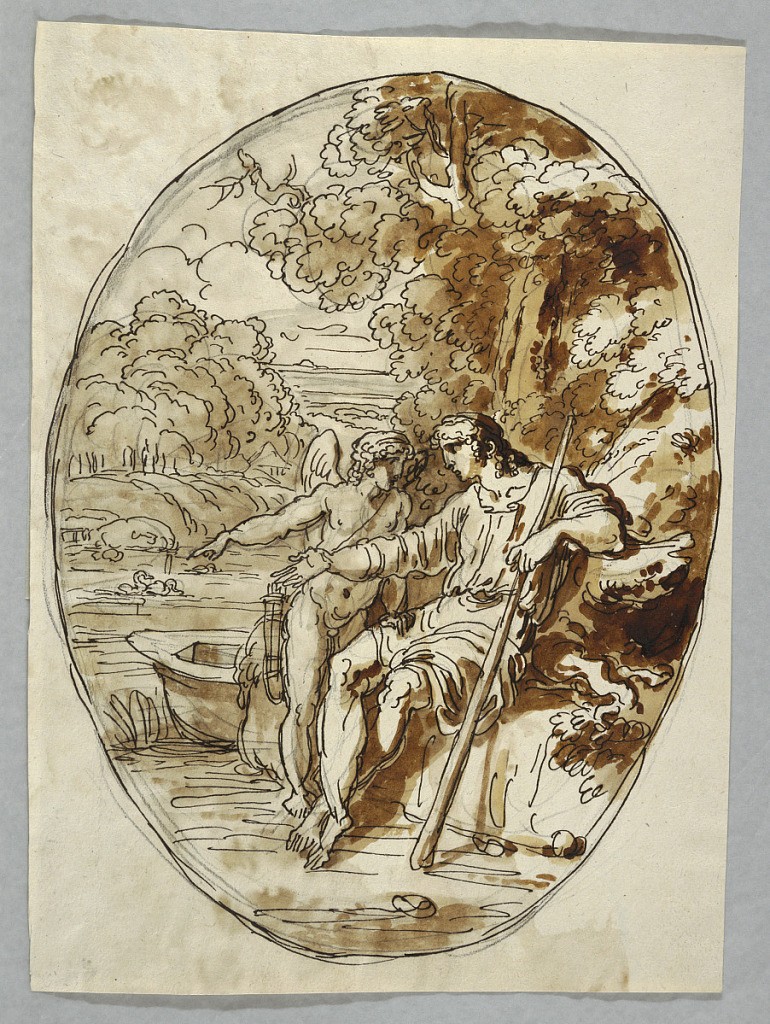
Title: Drawing
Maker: Felice Giani, Italian, 1758–1823
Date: Before 1797 probably 1780's
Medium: Pen and dark brown ink, brown wash over black chalk. Rough paper;
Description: Vertical rectangle. Oval field ??? Miron??? A young man sits at right at the foot of a tree, Amor stands beside him pointing at something which astonishes the youth. A stream with a boat is in the middle plane. Cavina says: subject also in Pal-Di Spagna, Rome, 1806 + Pal. Conti, Bologna???